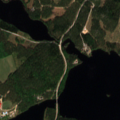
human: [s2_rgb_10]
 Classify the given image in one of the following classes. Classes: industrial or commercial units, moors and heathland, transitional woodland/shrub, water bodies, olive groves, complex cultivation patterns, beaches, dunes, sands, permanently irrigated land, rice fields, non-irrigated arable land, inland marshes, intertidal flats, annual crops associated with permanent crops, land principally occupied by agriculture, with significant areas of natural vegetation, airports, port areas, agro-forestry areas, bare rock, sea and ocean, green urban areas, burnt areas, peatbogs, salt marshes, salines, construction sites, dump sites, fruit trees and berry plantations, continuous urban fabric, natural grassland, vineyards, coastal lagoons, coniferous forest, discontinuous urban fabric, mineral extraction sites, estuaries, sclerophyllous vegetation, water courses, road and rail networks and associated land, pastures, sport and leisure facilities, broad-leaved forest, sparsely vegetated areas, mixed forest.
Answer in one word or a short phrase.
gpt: land principally occupied by agriculture, with significant areas of natural vegetation, coniferous forest, water bodies